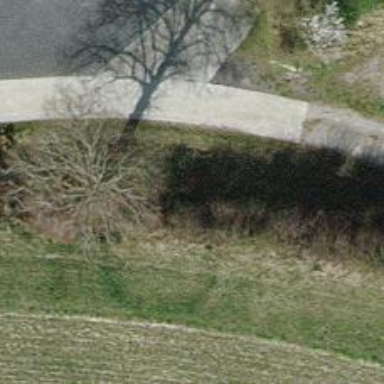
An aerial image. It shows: Hedge barrier.